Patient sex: F
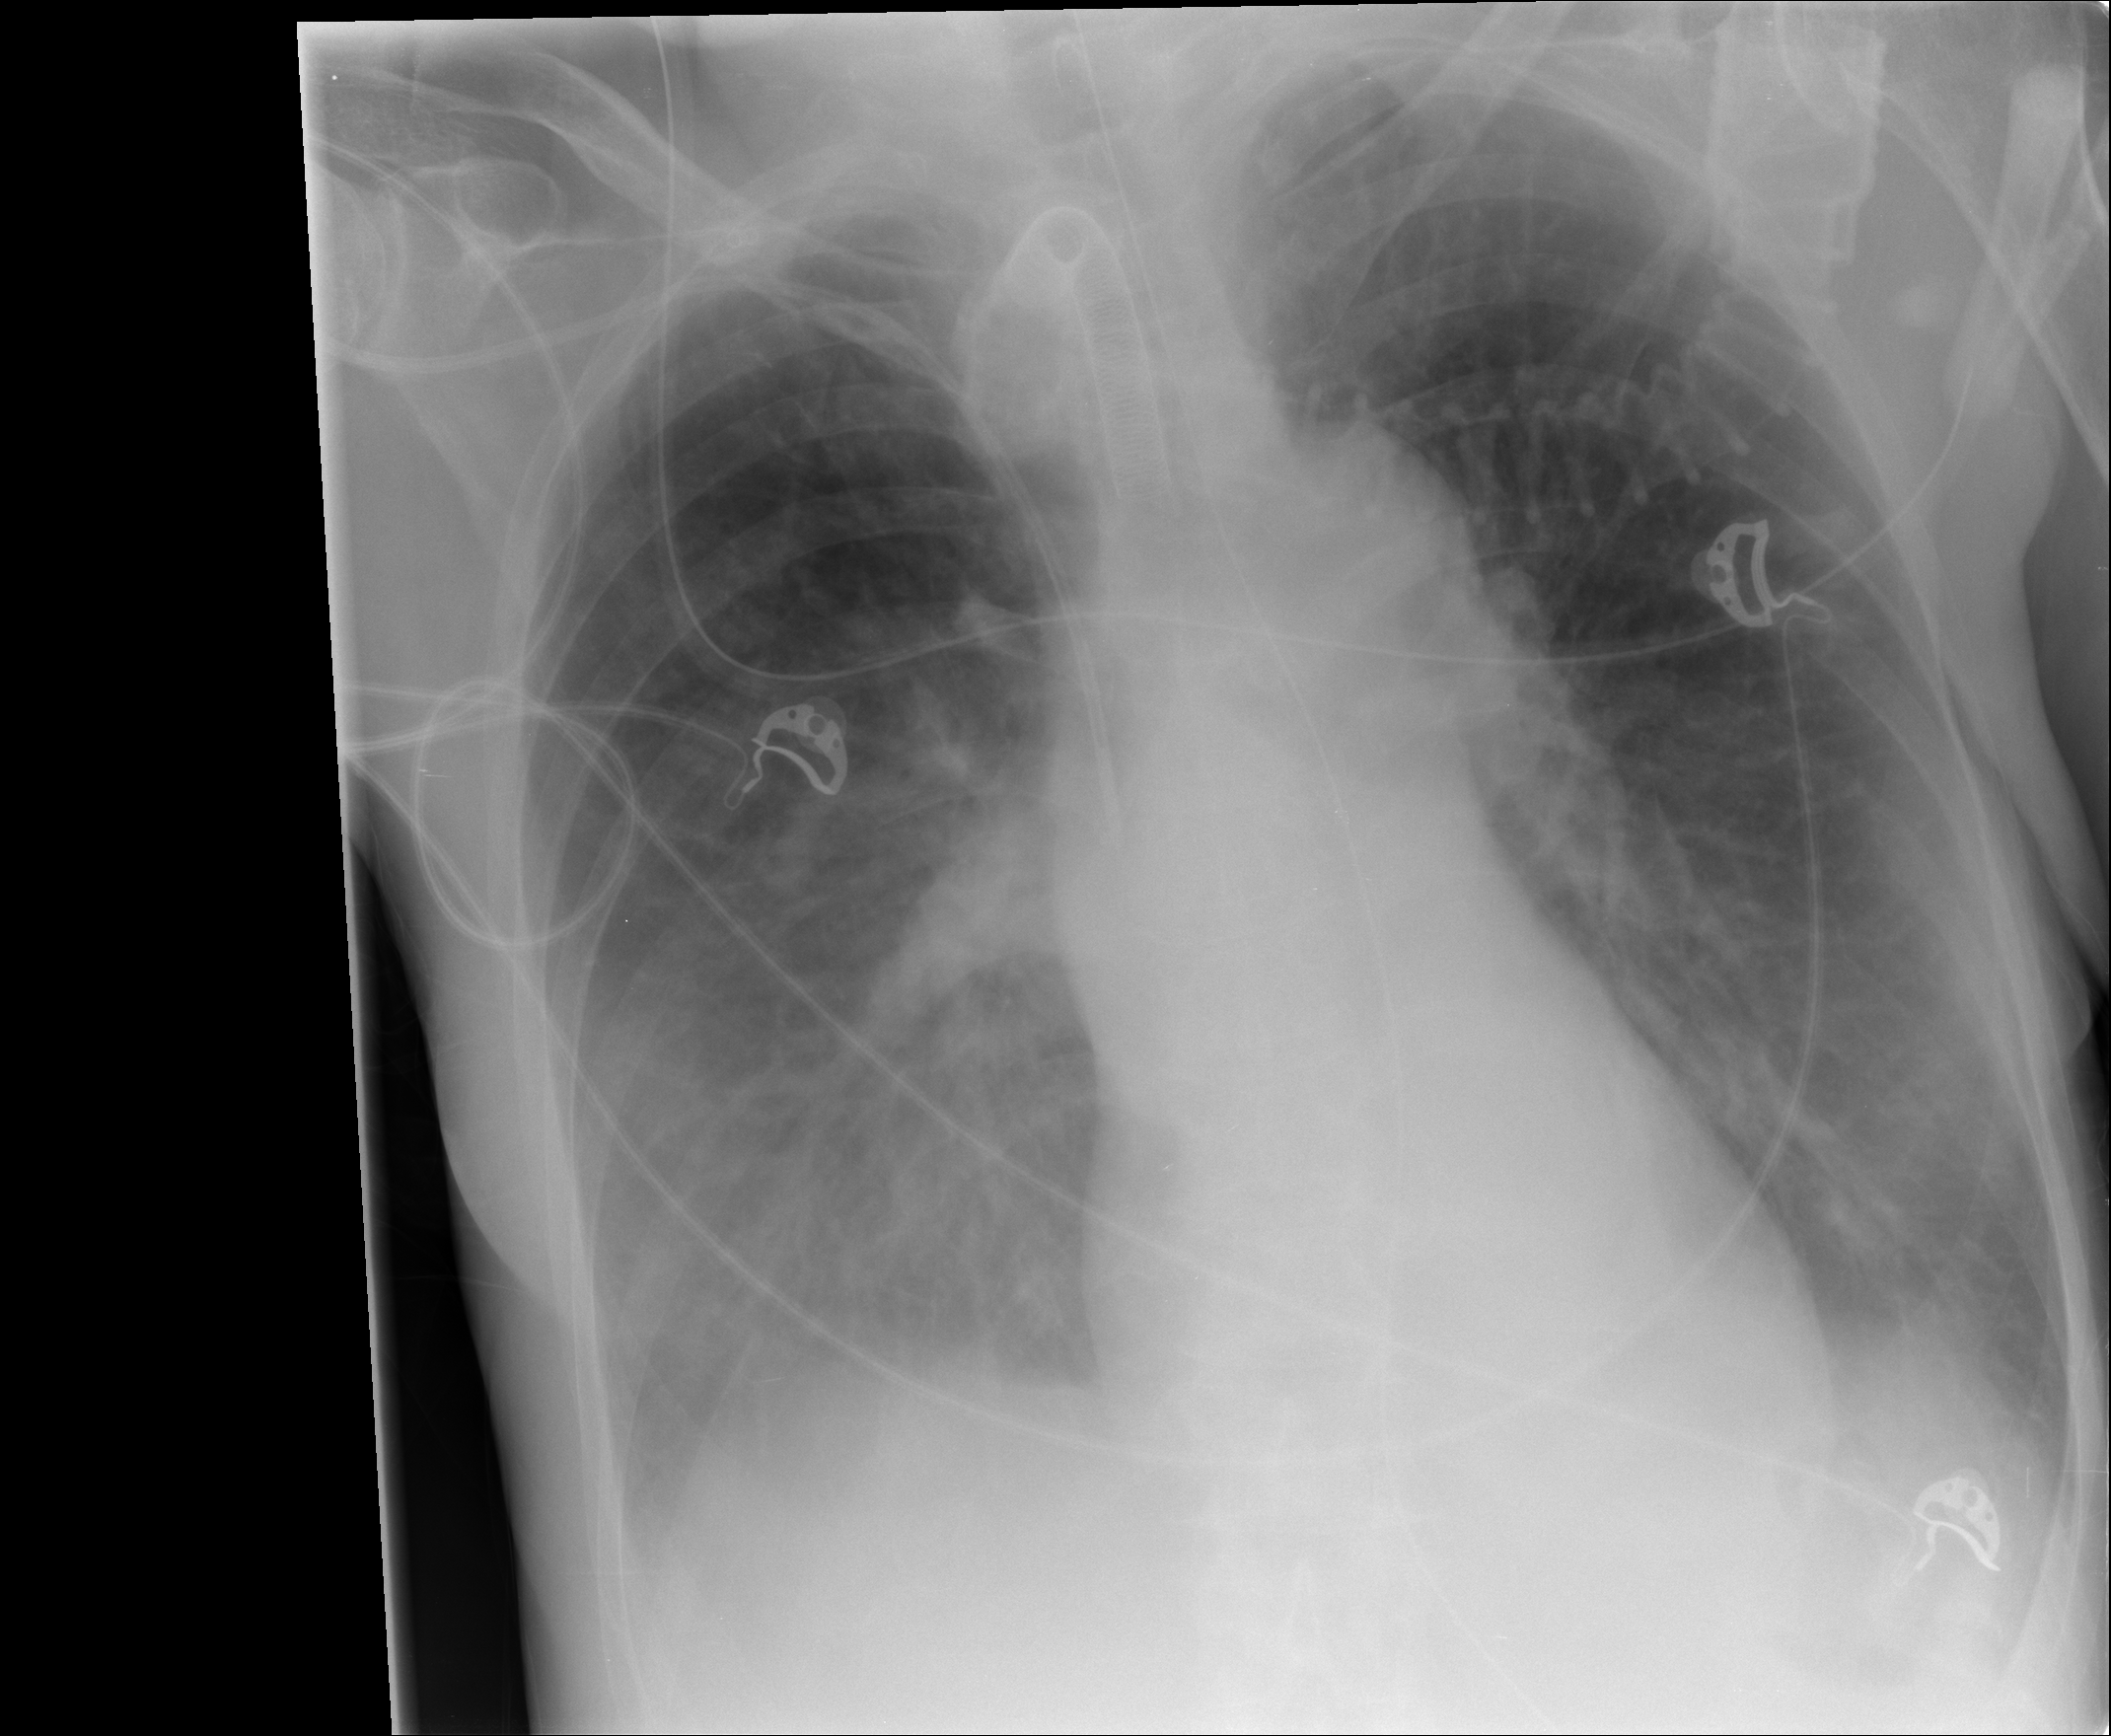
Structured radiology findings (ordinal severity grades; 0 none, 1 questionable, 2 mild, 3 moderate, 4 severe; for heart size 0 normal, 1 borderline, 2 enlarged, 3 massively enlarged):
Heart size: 0
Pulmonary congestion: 1
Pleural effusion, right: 2
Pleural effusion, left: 2
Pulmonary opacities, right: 1
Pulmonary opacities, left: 1
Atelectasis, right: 2
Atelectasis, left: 2